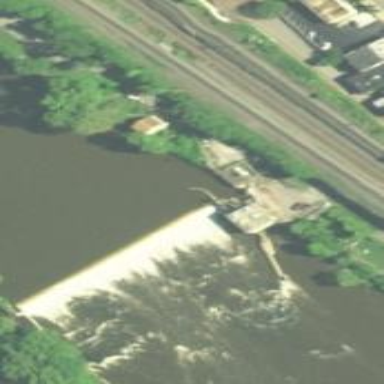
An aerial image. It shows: Dam along waterway.